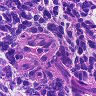
Metastatic tissue present: no